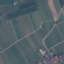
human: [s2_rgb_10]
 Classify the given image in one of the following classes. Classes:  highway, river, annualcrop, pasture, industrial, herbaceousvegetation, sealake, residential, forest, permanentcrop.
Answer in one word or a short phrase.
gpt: PermanentCrop